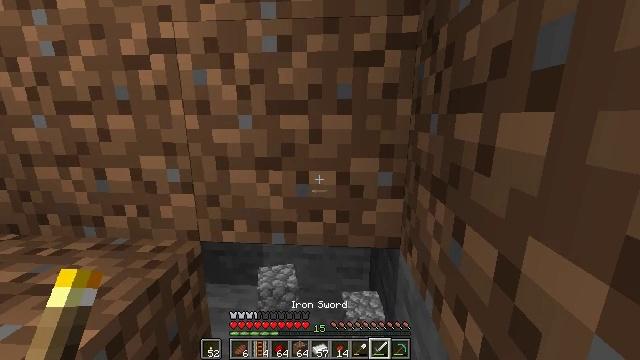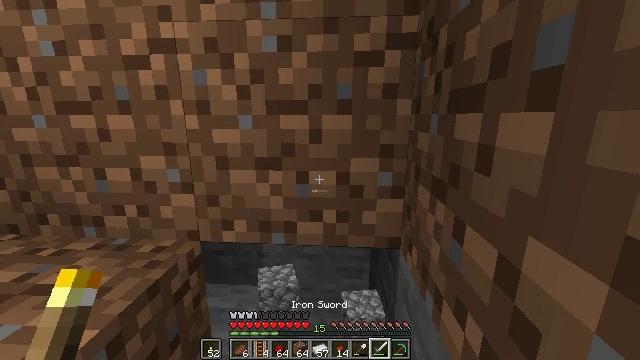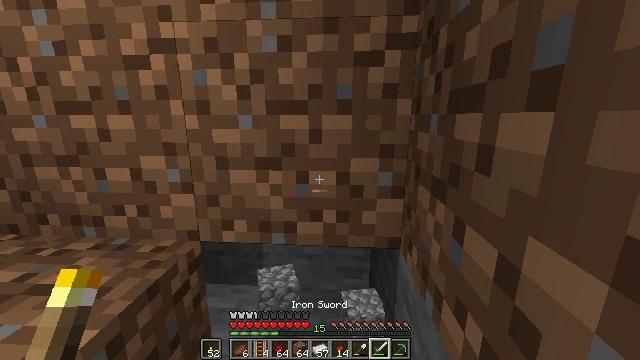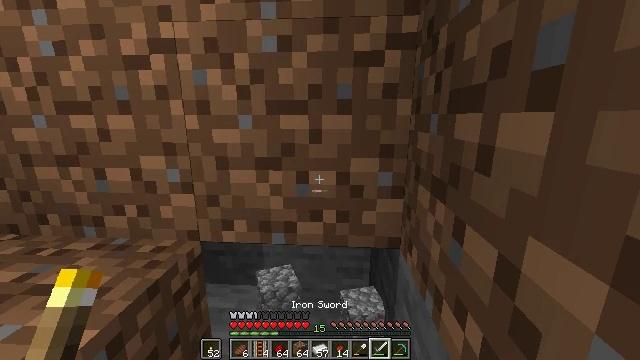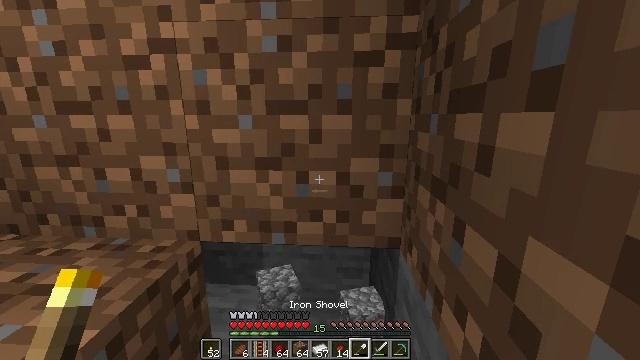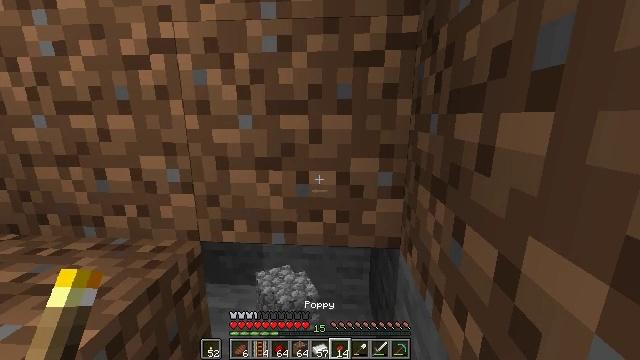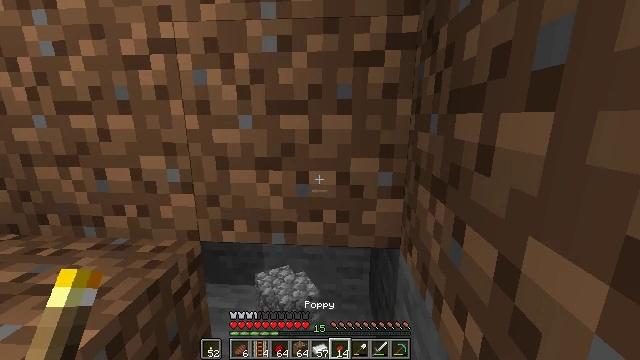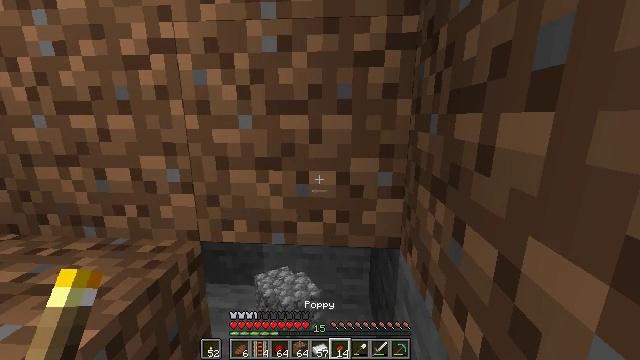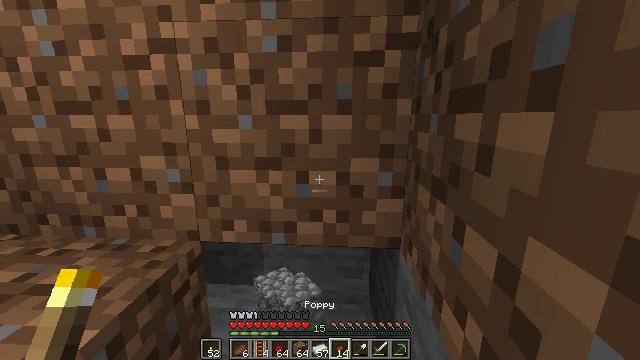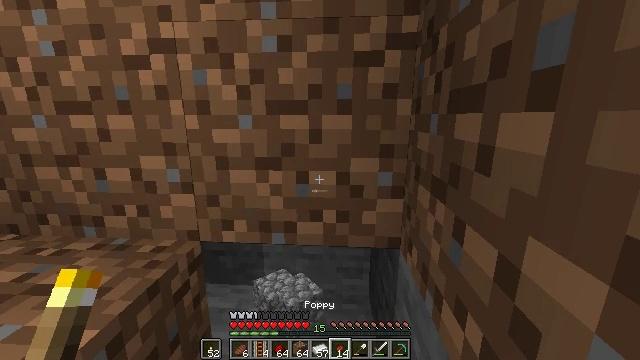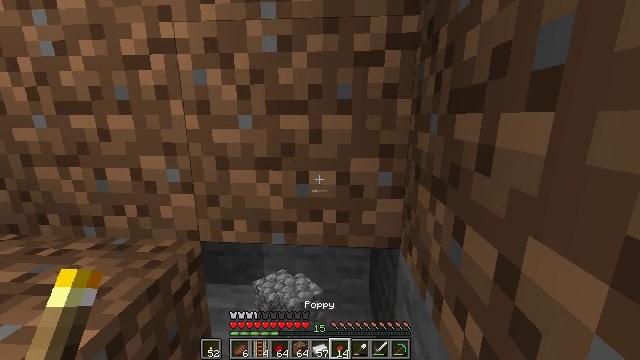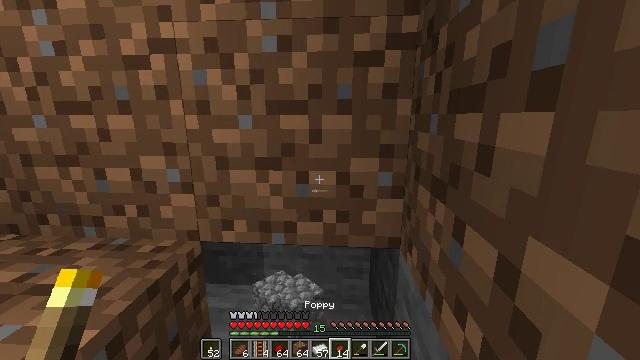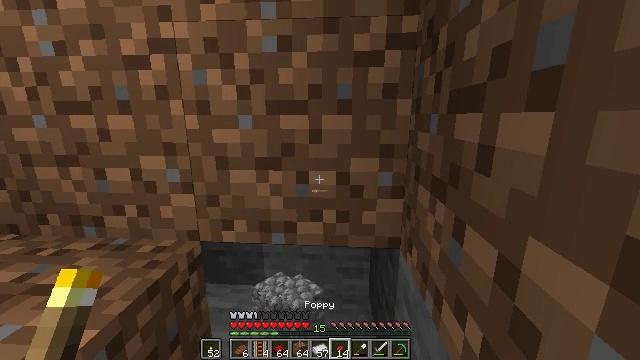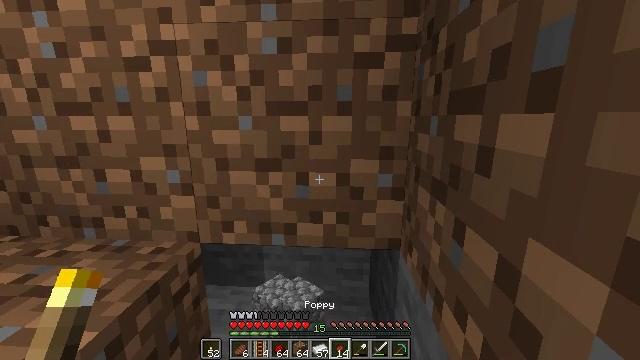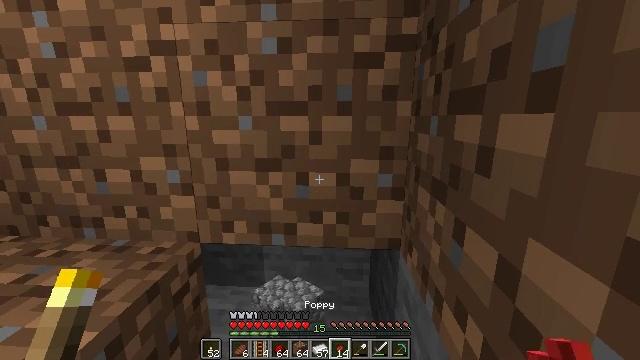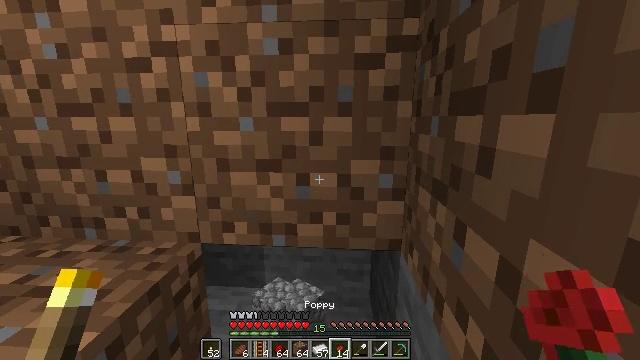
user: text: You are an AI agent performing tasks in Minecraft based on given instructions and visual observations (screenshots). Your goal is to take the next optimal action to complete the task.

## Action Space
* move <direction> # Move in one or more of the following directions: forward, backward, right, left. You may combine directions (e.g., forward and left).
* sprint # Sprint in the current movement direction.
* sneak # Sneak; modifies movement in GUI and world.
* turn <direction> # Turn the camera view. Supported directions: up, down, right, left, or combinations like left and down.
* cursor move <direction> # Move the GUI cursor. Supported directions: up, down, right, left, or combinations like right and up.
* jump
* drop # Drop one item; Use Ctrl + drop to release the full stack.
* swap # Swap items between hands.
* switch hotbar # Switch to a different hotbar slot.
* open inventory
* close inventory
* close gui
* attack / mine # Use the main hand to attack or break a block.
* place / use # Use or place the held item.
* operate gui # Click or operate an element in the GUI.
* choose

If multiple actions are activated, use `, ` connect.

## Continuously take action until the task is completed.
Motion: motion action
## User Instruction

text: Collect dirt by holding left button.
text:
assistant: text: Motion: no_op
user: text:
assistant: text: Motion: no_op
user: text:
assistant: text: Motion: no_op
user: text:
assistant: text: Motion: no_op
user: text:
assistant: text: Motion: no_op
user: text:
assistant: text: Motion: no_op
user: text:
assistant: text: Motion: no_op
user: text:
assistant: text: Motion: no_op
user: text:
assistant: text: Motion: no_op
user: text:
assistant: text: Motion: no_op
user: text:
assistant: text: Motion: no_op
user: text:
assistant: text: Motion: no_op
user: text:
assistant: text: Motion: no_op
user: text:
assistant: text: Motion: no_op
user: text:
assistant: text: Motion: no_op
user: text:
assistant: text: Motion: no_op
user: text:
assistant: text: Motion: no_op
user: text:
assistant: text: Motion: no_op
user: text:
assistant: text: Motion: no_op
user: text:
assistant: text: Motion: no_op
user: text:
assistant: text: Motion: no_op
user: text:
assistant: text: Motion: no_op
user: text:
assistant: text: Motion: no_op
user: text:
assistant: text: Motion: no_op
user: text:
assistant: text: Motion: no_op
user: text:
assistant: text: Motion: no_op
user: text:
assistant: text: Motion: no_op
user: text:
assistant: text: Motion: attack / mine
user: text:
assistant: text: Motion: attack / mine
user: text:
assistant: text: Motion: attack / mine